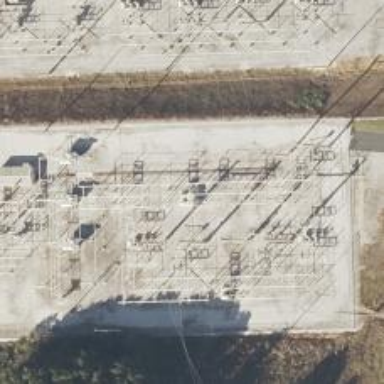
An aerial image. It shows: Switch for power supply.